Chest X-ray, AP view. Patient: 63 years old, sex F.
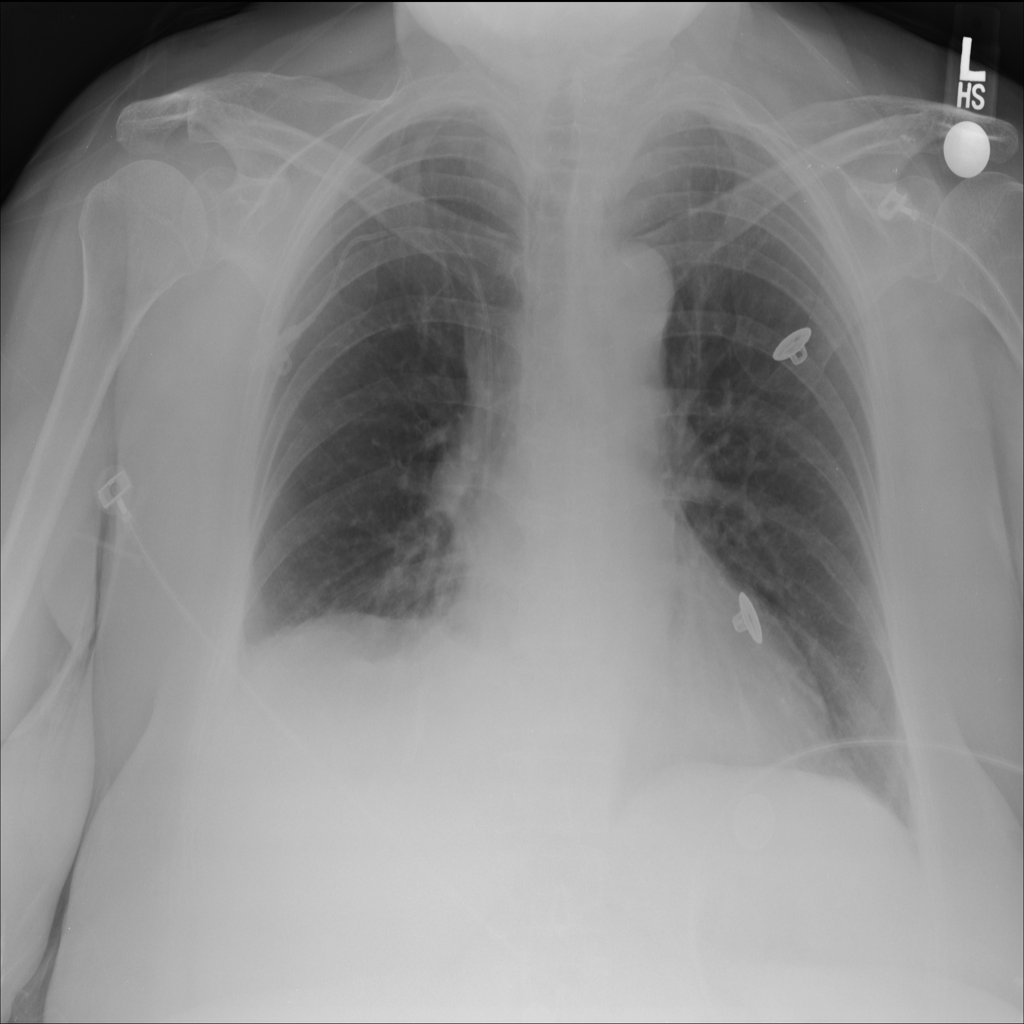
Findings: No Finding